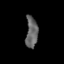
Tissue: lung
Cell type: Epithelial cells
Senescence score: 0.2193
Nuclear area (px): 361
Mean DAPI intensity: 100.895